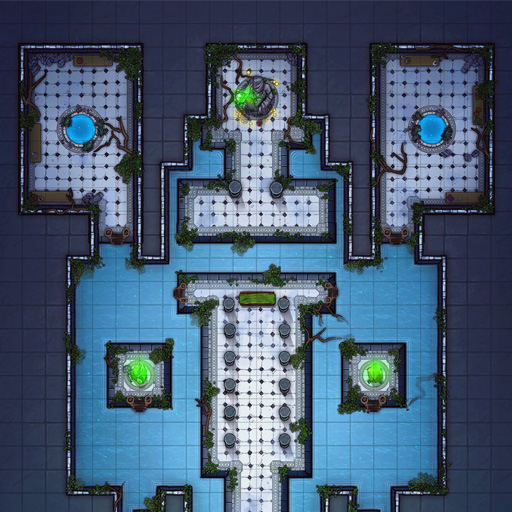
A D&D Grid Map blue background dungeon interior north statue water south pillars north east pool north west pool arcane altars south east pedestal magical (Nature Goddess Temple Map)